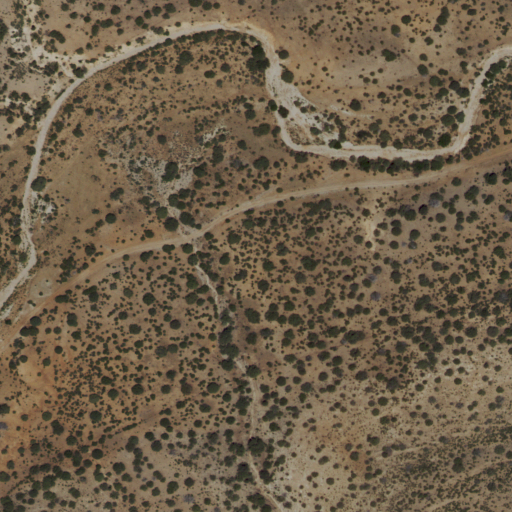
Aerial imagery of valley in New Mexico named Dead Horse Canyon containing only shrub